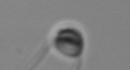
Label: Chaetoceros